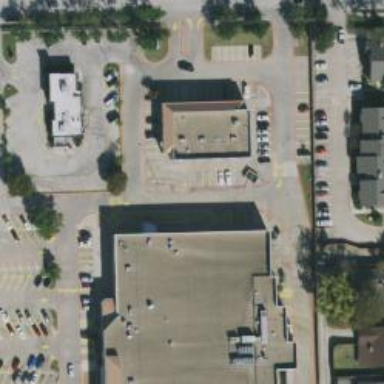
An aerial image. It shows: Pharmacy providing healthcare services.